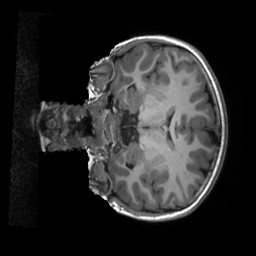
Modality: T1w
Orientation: coronal
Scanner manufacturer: siemens
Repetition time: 2.3 s
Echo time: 0.00229 s